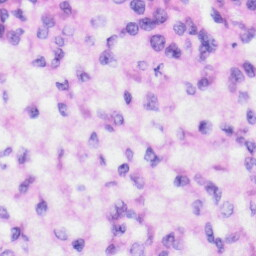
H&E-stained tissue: Liver